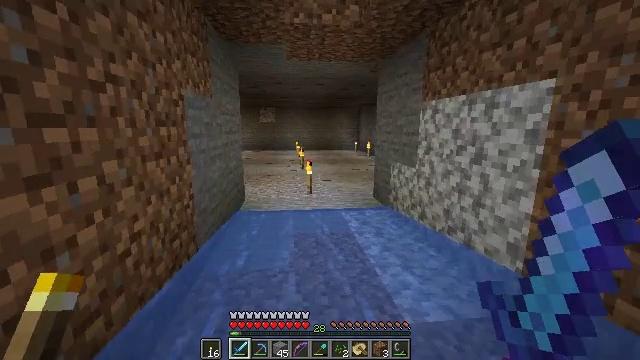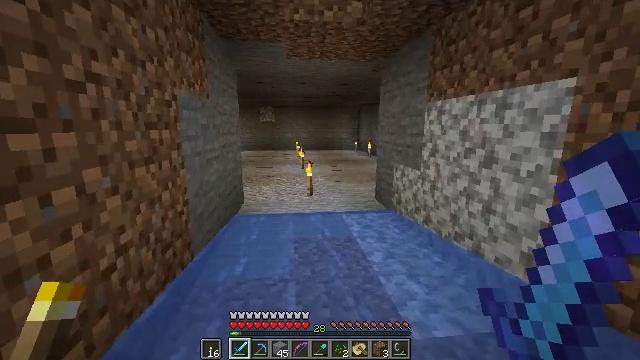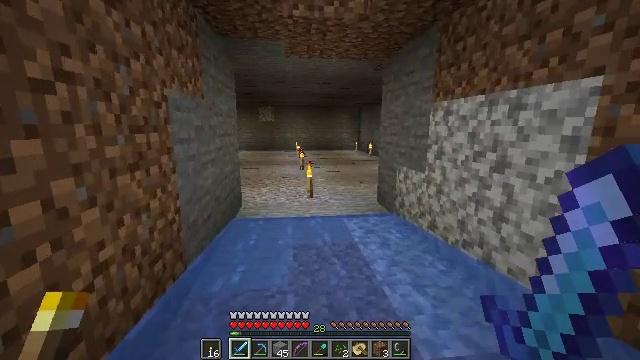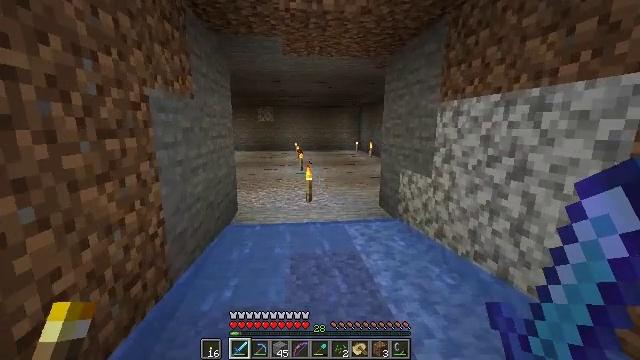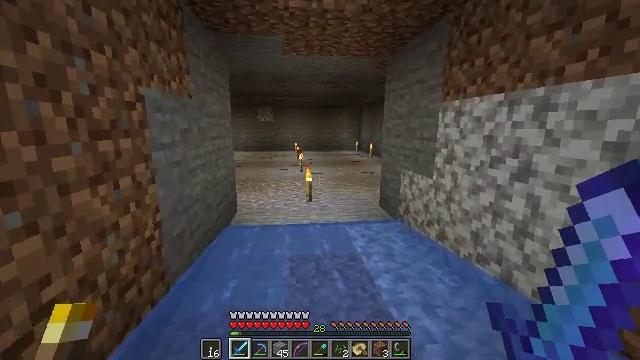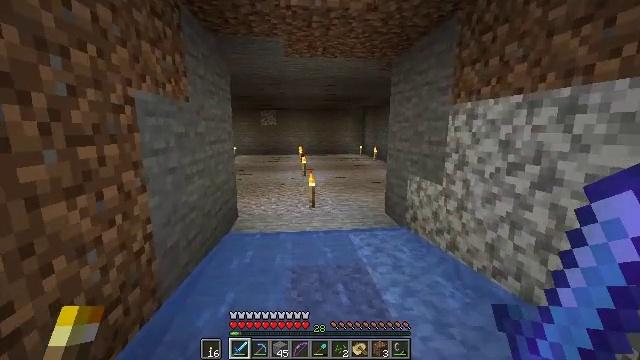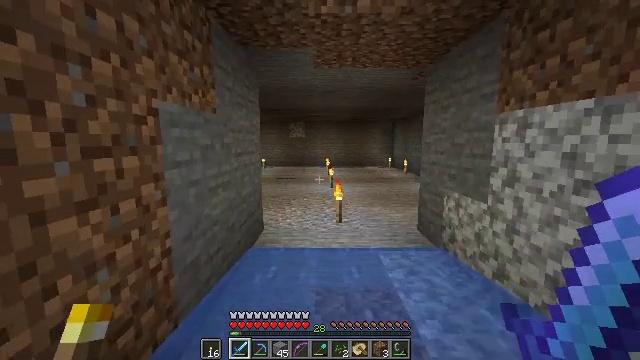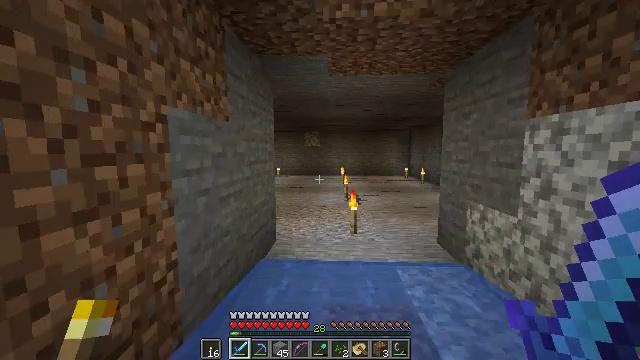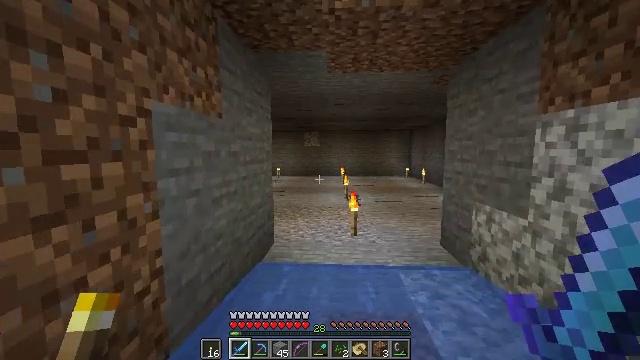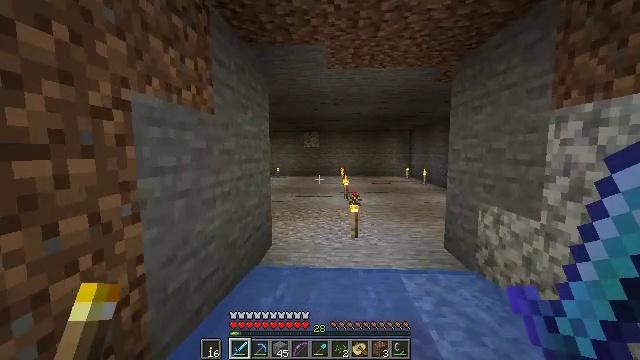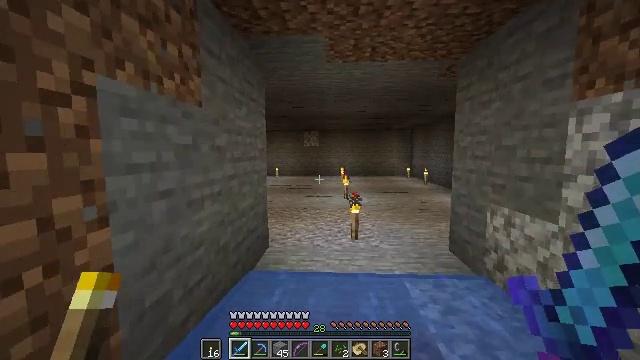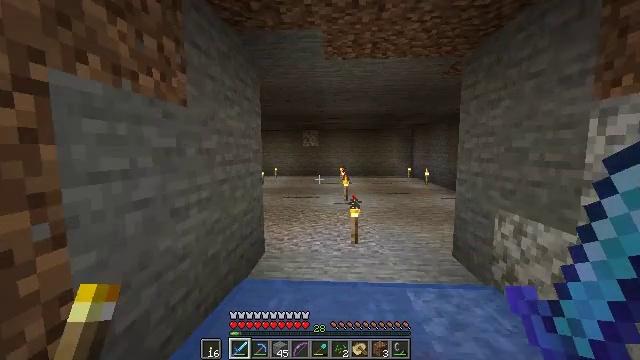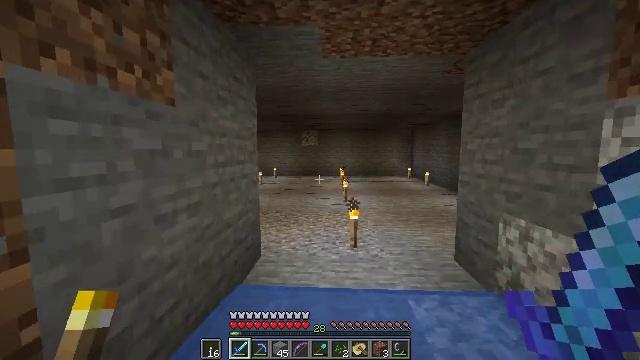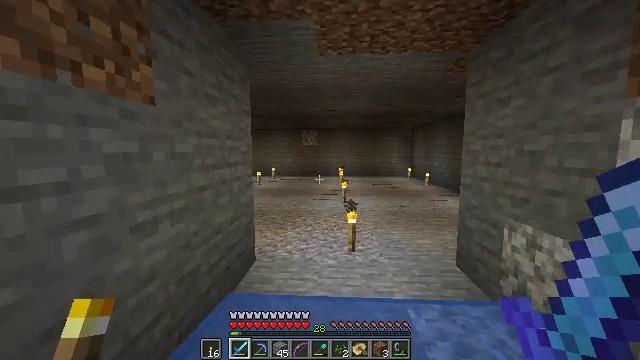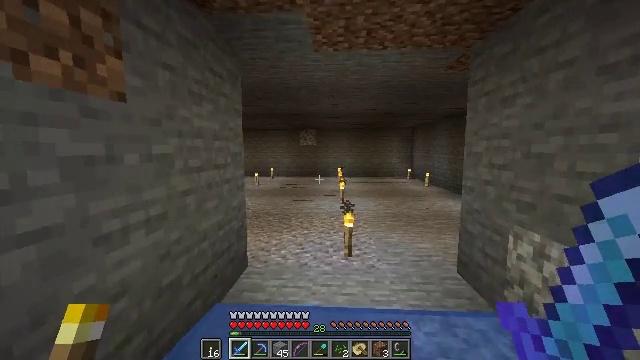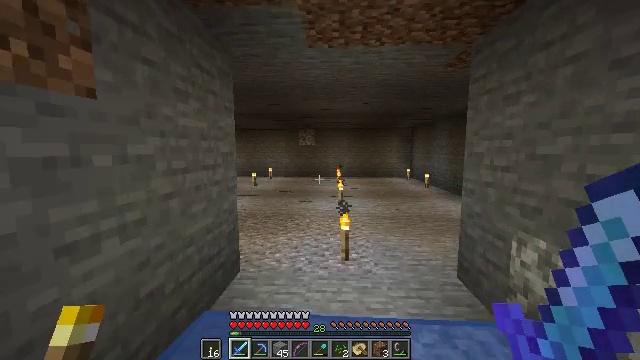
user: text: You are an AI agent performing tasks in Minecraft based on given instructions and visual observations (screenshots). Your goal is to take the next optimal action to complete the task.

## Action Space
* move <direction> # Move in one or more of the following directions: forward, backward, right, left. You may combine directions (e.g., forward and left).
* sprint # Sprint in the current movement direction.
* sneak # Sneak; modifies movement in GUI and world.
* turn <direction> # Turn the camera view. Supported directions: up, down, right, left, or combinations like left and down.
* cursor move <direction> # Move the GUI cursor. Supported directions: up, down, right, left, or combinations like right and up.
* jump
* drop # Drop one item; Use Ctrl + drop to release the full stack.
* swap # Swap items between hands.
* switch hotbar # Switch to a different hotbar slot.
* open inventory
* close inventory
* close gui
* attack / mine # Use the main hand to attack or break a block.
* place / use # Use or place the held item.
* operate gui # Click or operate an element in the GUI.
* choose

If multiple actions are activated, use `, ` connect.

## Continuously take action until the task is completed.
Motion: motion action
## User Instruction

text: Gather sand from the desert.
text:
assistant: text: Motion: move forward and move right, sprint
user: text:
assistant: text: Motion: move forward and move right, sprint
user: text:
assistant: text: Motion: move forward and move right, sprint
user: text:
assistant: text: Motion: move forward, sprint
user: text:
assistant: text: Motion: move forward, sprint
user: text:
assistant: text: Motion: move forward, sprint, turn left and up
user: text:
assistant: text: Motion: move forward, sprint, turn left and up
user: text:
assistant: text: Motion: move forward, sprint
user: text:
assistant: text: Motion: move forward, sprint
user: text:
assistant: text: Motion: move forward, sprint
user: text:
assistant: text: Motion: move forward and move right, sprint
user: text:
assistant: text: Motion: move forward and move right, sprint
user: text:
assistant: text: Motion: move forward and move right, sprint
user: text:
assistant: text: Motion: move forward and move right, sprint
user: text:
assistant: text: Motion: move forward and move right, sprint
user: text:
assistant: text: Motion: move forward and move right, sprint
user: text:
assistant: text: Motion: move forward, sprint
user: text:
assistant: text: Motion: move forward, sprint
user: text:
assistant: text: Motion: move forward, sprint
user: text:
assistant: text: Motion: move forward, sprint
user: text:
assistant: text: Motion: move forward, sprint
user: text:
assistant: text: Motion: move forward, sprint
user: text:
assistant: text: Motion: move forward, sprint
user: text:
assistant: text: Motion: move forward, sprint
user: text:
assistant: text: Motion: move forward, sprint
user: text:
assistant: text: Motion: move forward, sprint
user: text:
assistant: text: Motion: move forward, sprint
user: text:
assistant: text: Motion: move forward, sprint
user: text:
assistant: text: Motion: no_op
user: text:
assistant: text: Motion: no_op